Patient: sex F, age 62
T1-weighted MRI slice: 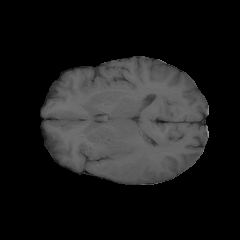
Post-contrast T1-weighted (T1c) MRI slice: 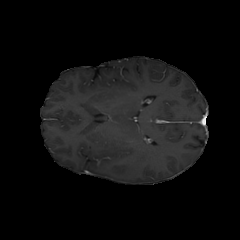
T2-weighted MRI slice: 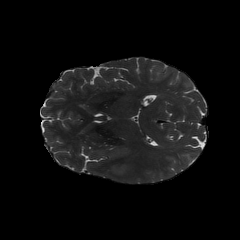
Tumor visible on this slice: no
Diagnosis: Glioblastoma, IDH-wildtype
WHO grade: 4